Question: I have added a SettingsBundle via New File->Settings Bundle but i have only english. but german localization in my Bundle. The project has german as "root"-localization.
here a screen what i mean:

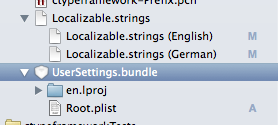
Answer: There are some defined folder names for different languages. For ex - en.lproj for english.
Add the files you want to add for that language.
You can localize images also using that.
Copy settings file in that folder. And add a reference to your project. Localize file from story board on right hand side.
This will work.